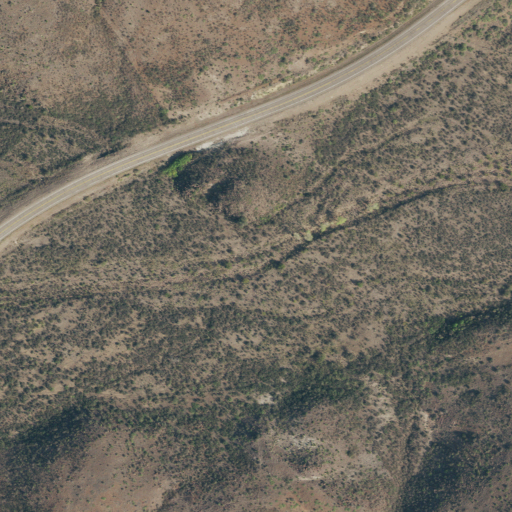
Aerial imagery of valley in Texas named Short Canyon containing shrub, open development, low intensity development, deciduous forest, and grassland